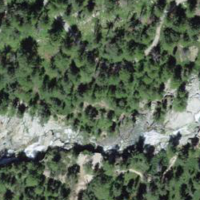
EUNIS habitat code: 43
Species observed at this site:
Arnica montana
Empetrum nigrum
Hedysarum hedysaroides